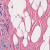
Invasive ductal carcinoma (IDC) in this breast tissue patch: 1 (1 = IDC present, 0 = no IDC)